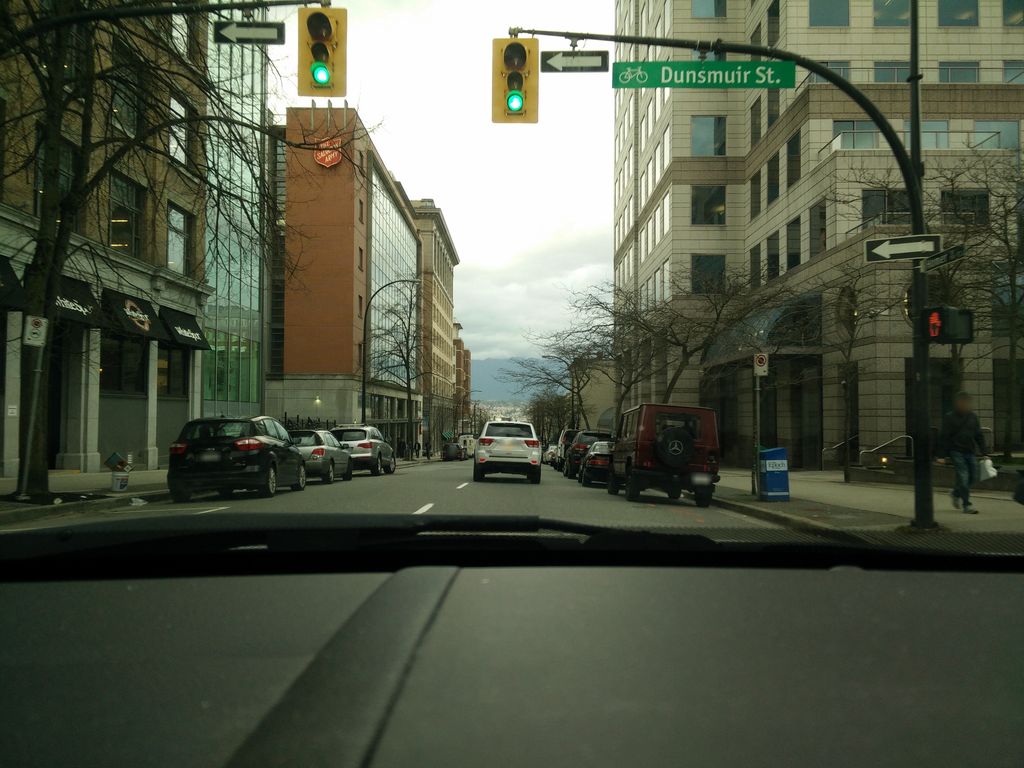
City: vancouver